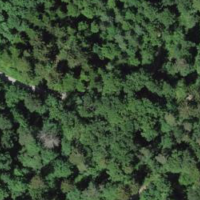
EUNIS habitat code: 41
Species observed at this site:
Polystichum aculeatum
Asplenium scolopendrium